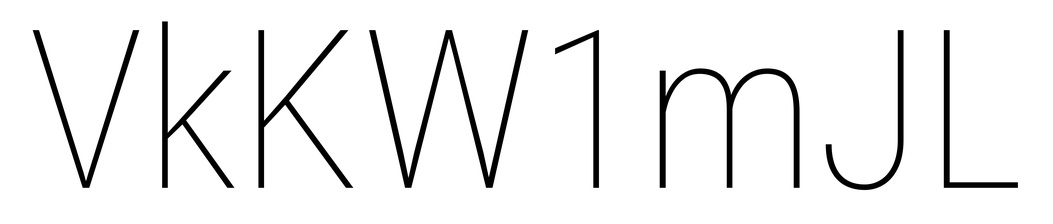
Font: Roboto_Condensed_Thin